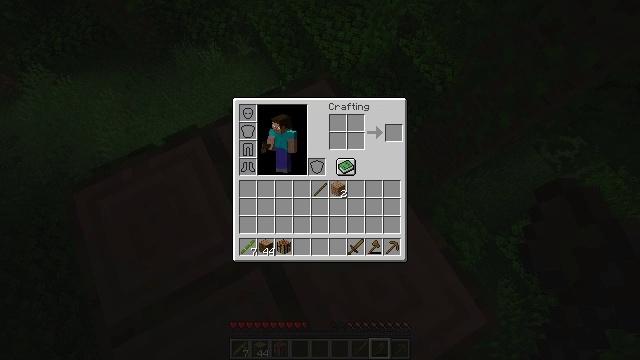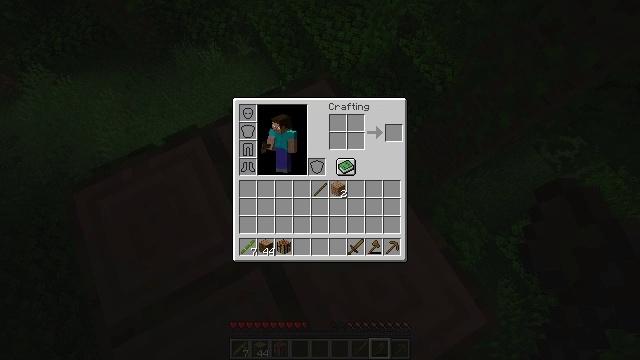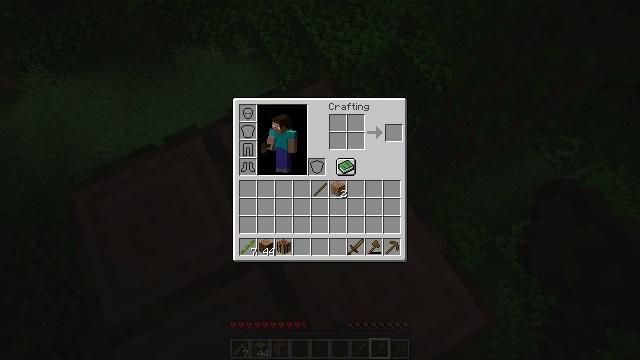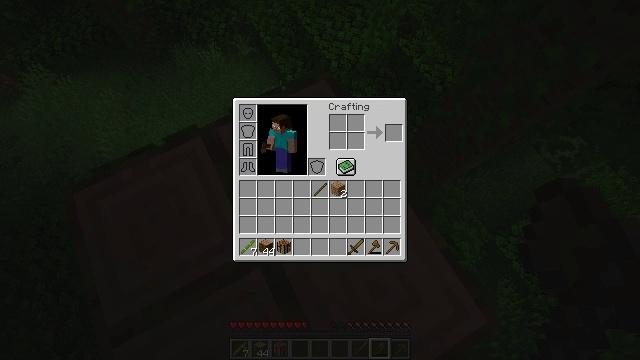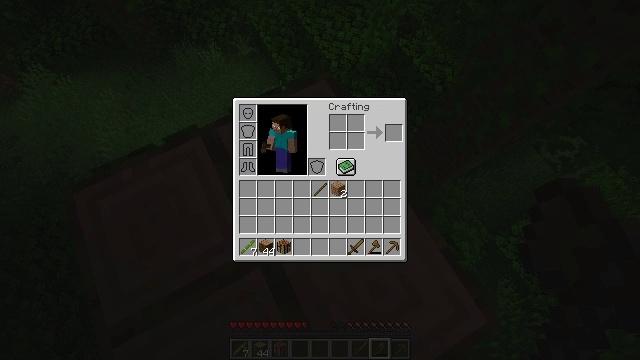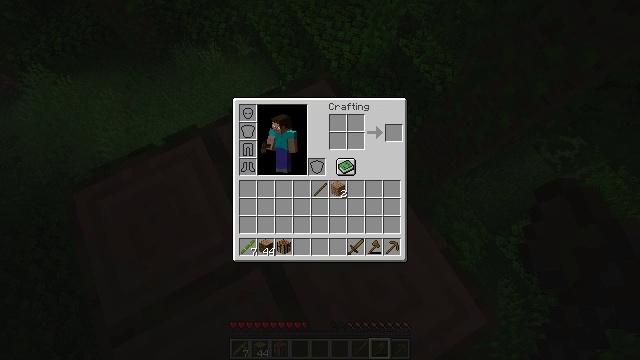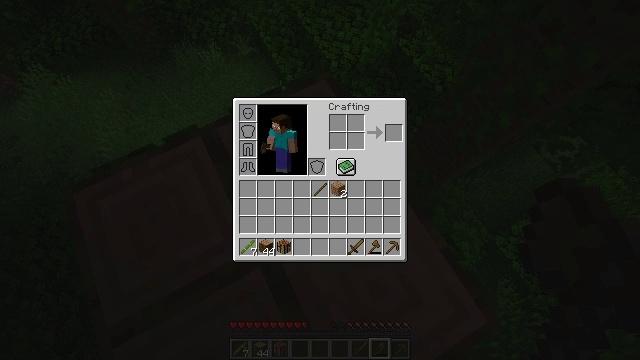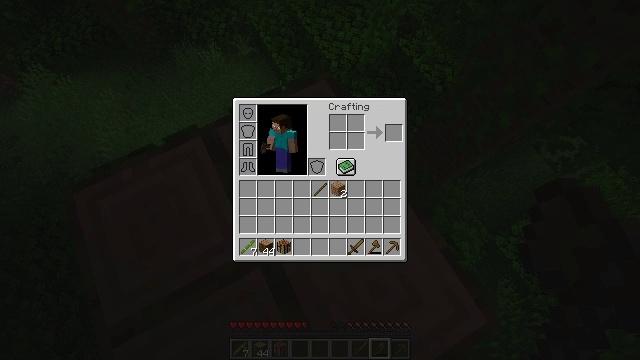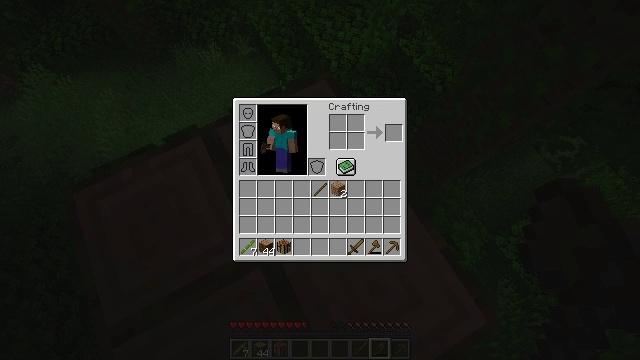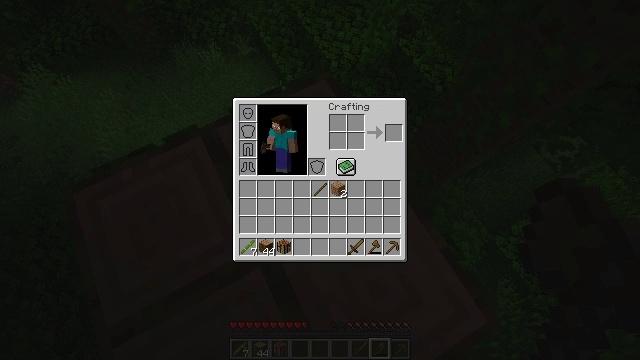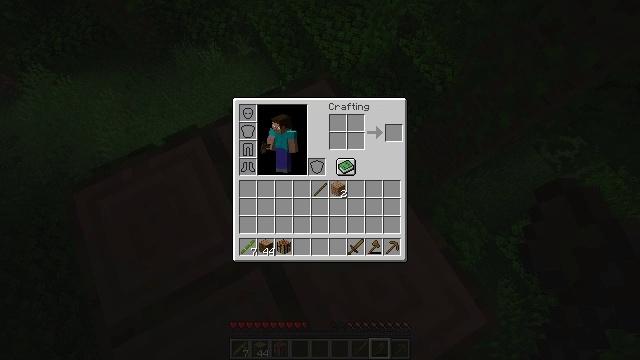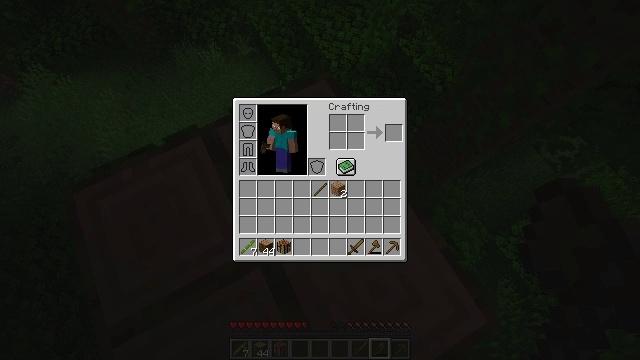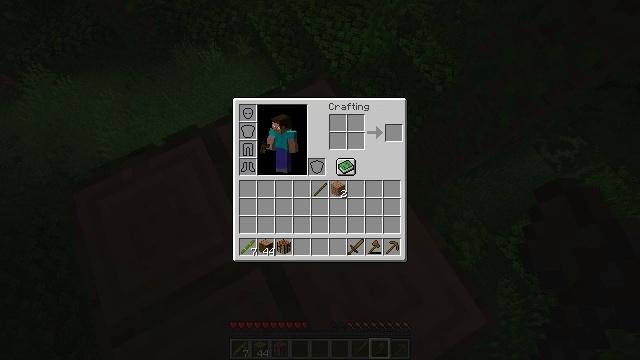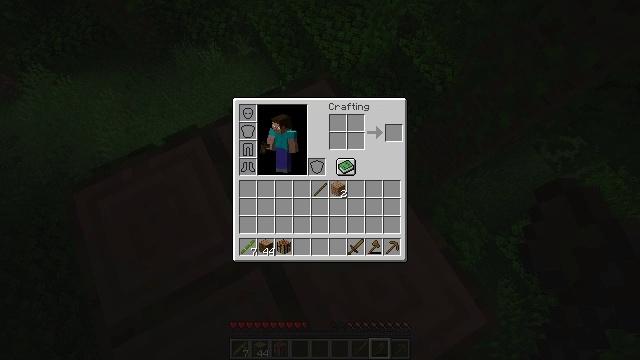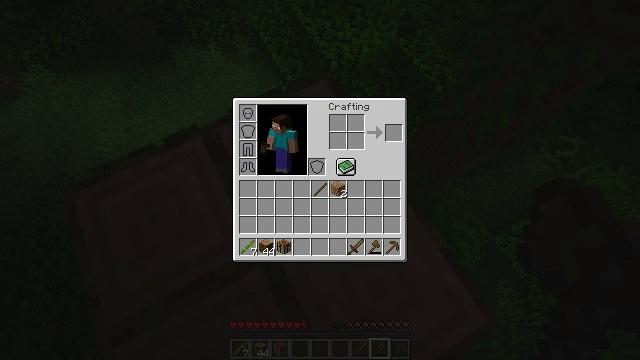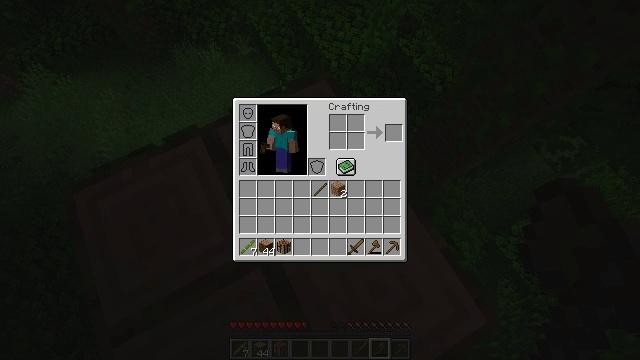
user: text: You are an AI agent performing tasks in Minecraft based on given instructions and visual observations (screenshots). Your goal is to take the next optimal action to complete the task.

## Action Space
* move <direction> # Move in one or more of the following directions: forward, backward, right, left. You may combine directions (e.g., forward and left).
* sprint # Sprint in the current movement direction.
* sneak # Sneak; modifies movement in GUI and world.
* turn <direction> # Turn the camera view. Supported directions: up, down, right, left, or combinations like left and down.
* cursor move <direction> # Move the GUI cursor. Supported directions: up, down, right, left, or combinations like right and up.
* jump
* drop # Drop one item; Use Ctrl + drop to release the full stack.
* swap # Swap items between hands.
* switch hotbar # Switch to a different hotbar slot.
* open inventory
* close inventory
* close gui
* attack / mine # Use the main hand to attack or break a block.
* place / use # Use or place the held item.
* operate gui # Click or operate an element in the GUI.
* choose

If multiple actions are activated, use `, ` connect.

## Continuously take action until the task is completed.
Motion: motion action
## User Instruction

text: Harvest the jungle log from the tree trunk.
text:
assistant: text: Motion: no_op
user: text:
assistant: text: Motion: no_op
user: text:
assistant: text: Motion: no_op
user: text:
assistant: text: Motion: no_op
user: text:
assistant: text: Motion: no_op
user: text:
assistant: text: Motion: no_op
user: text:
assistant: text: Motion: no_op
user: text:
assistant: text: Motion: no_op
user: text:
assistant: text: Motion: no_op
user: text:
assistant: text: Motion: no_op
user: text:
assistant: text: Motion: no_op
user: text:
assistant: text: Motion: no_op
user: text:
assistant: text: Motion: no_op
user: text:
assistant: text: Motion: no_op
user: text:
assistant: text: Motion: no_op
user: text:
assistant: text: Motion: no_op
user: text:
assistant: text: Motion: no_op
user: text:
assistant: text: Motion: no_op
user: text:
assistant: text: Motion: no_op
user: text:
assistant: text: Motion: no_op
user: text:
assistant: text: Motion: no_op
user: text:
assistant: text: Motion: no_op
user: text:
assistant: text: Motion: no_op
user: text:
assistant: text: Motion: no_op
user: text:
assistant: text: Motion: no_op
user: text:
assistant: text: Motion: no_op
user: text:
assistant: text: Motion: no_op
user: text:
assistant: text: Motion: no_op
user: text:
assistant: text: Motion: no_op
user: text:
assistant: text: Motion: no_op